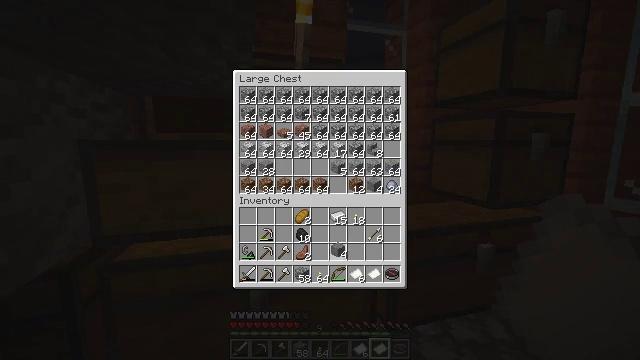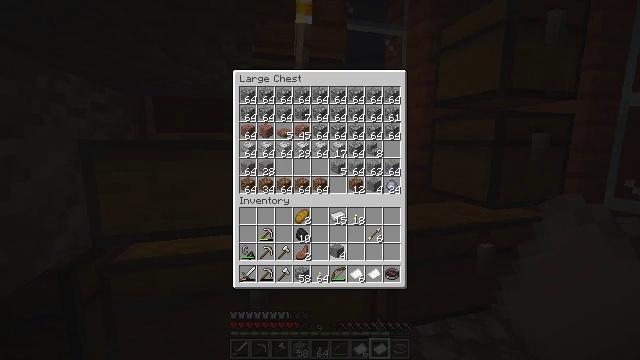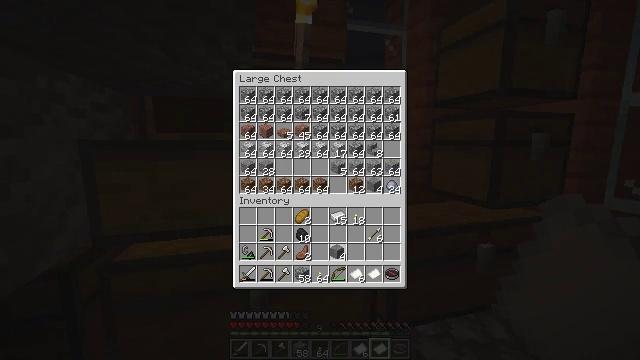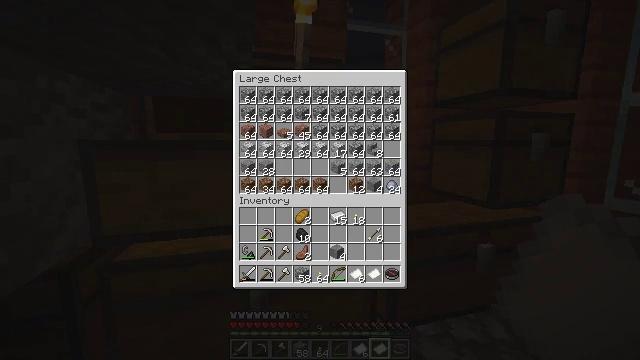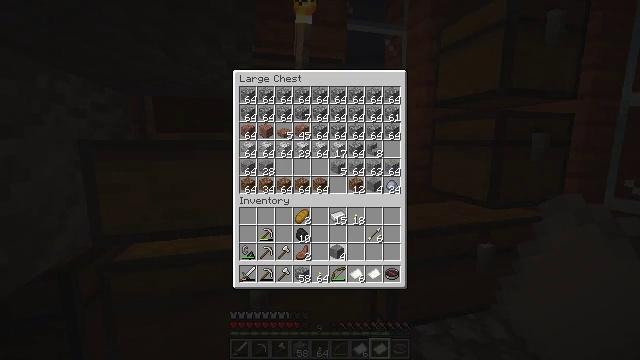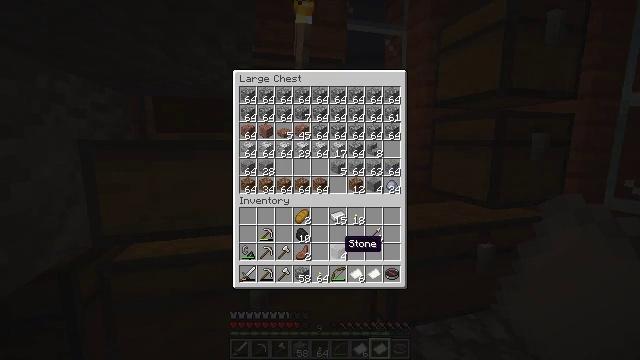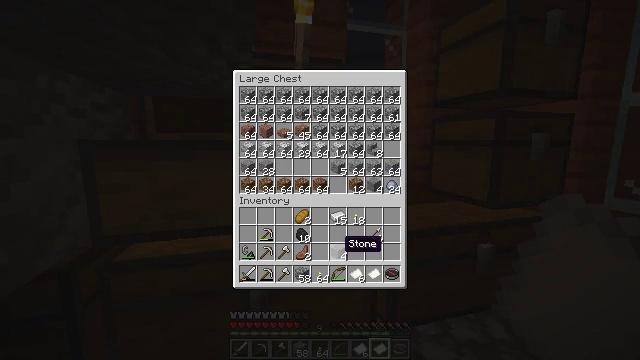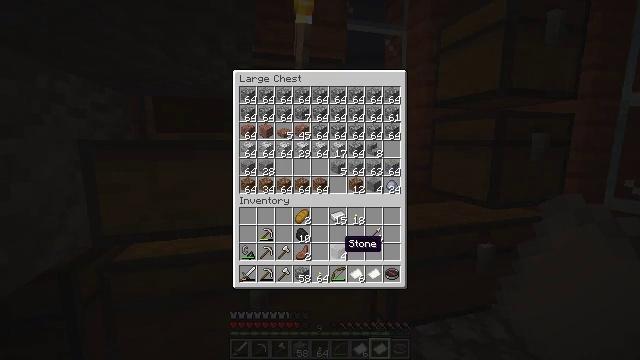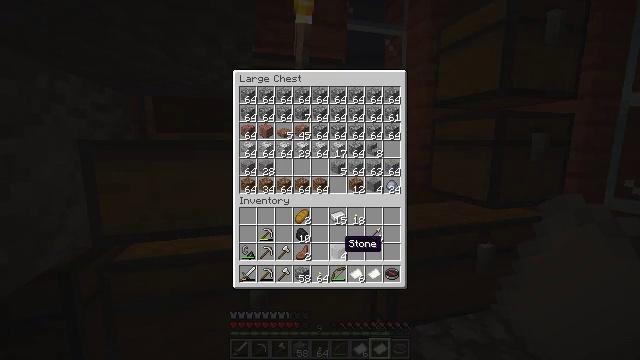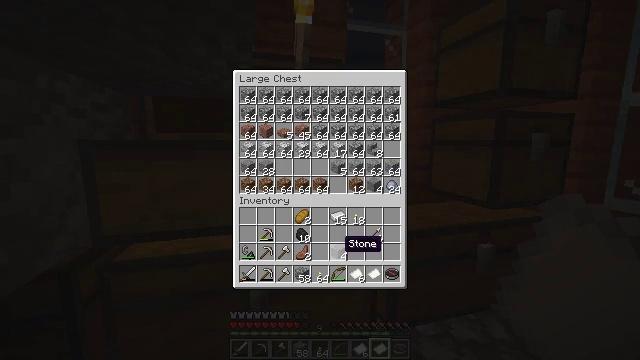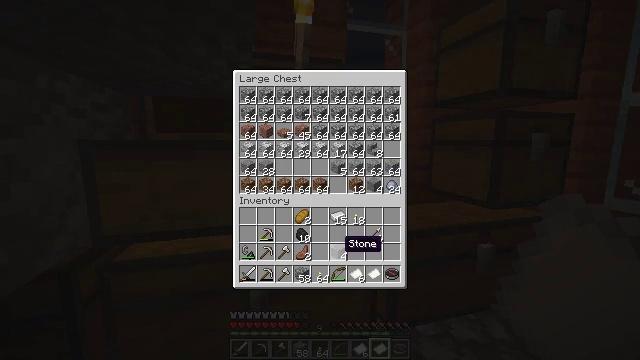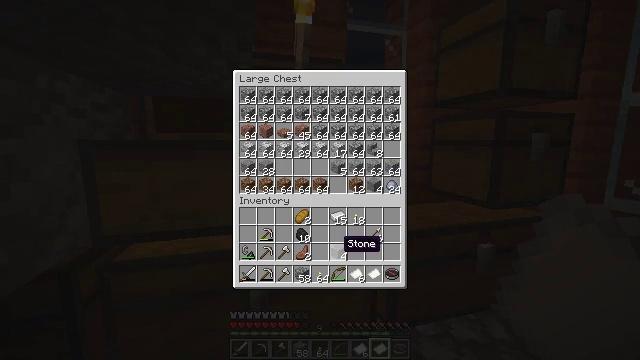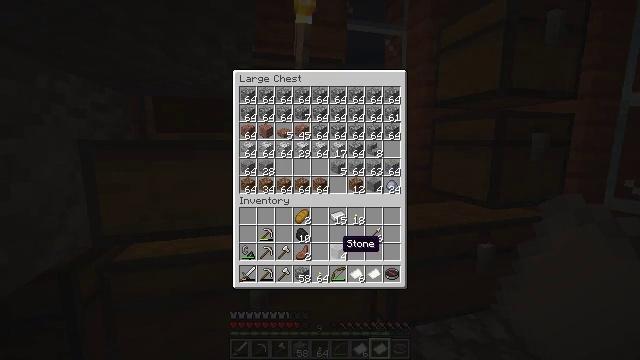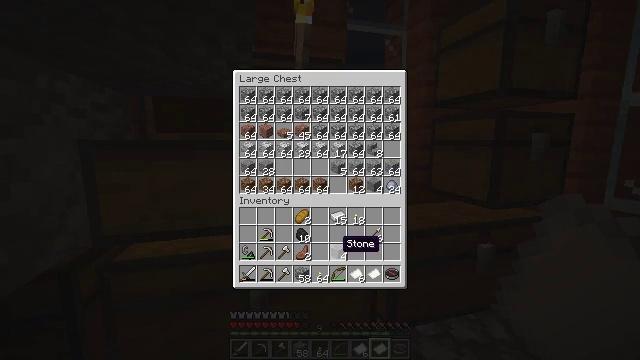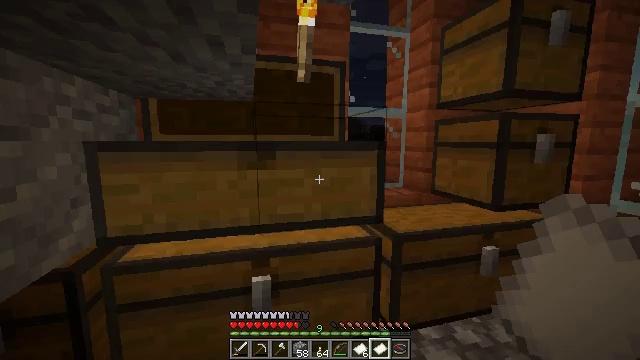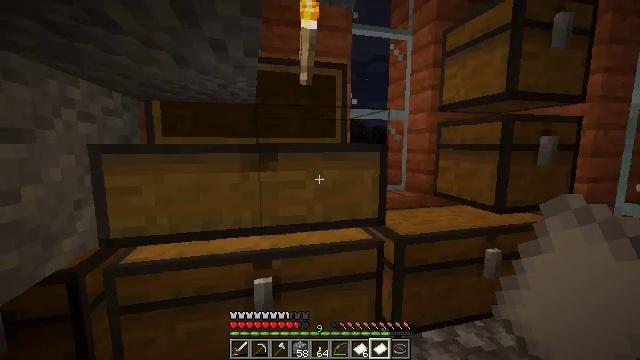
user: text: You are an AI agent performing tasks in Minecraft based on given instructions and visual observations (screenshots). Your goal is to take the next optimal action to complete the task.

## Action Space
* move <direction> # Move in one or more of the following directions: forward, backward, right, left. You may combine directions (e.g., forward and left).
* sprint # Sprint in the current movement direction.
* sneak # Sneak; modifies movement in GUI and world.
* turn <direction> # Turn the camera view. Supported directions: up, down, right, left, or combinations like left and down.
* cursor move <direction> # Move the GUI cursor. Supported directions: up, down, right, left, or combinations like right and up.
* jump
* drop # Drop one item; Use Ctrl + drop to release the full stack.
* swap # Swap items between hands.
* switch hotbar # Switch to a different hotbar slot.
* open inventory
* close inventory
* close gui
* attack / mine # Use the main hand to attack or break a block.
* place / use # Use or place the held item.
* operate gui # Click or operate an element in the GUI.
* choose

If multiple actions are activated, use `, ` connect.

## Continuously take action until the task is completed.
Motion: motion action
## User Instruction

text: Prepare to craft a stonecutter.
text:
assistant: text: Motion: no_op
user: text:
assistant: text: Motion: attack / mine
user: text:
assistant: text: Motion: attack / mine
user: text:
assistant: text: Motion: attack / mine
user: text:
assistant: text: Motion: no_op
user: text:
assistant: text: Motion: no_op
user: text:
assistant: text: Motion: no_op
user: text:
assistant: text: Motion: no_op
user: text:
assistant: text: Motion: no_op
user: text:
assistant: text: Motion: no_op
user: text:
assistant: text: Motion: no_op
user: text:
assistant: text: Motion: no_op
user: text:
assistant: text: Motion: no_op
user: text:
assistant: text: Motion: no_op
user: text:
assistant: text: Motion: no_op
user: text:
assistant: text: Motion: turn left and up
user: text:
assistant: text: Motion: turn left
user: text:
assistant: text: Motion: turn left
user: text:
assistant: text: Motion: turn left and up
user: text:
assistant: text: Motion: turn left and up
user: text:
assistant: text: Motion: turn left and up
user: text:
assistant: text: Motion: move forward, turn left and up
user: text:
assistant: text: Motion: move forward, turn left
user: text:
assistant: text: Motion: move forward, turn left
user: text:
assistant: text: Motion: move forward, turn left
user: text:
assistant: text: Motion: move forward and move left, turn left
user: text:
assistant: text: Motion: move forward and move left
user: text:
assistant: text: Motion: move forward and move left
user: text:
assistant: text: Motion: move forward and move left
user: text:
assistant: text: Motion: move forward and move left, turn down